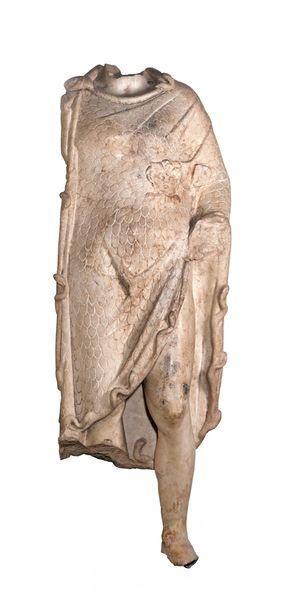
Titel: Alexander der Große (Typus Aigiochos)
Standort: Hamburg
Institution: Museum für Kunst und Gewerbe Hamburg
Schlagwörter: marmor, geschichte, statue, kopie, original, kaiserzeit, herrscherbildnis, alexander, staatsportrait, kaiserbildnis, bildwerke, dreidimensionale, staatsporträt, frühhellenistisch, gemeißelt, mittlere, großen